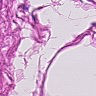
Metastatic tissue present: no